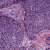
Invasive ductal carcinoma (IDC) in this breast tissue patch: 0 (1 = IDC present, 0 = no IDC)